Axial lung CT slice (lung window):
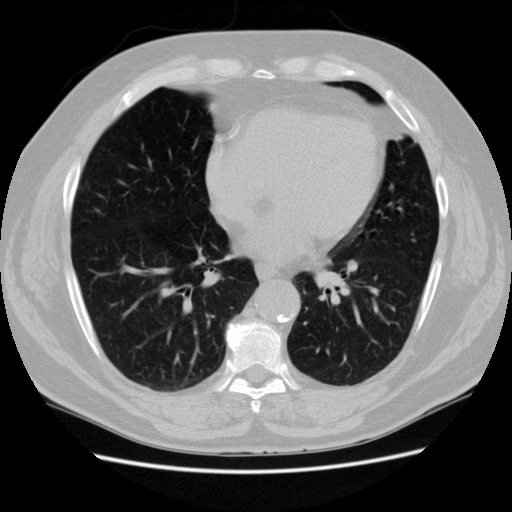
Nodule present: no